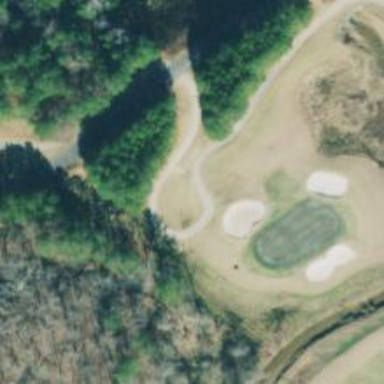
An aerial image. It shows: Path for both road and golf.